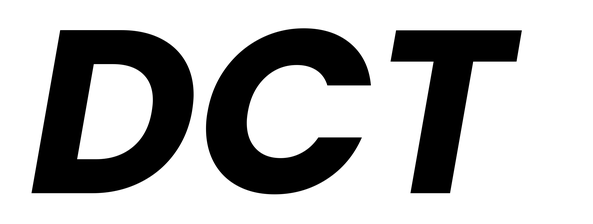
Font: Poppins-BoldItalic